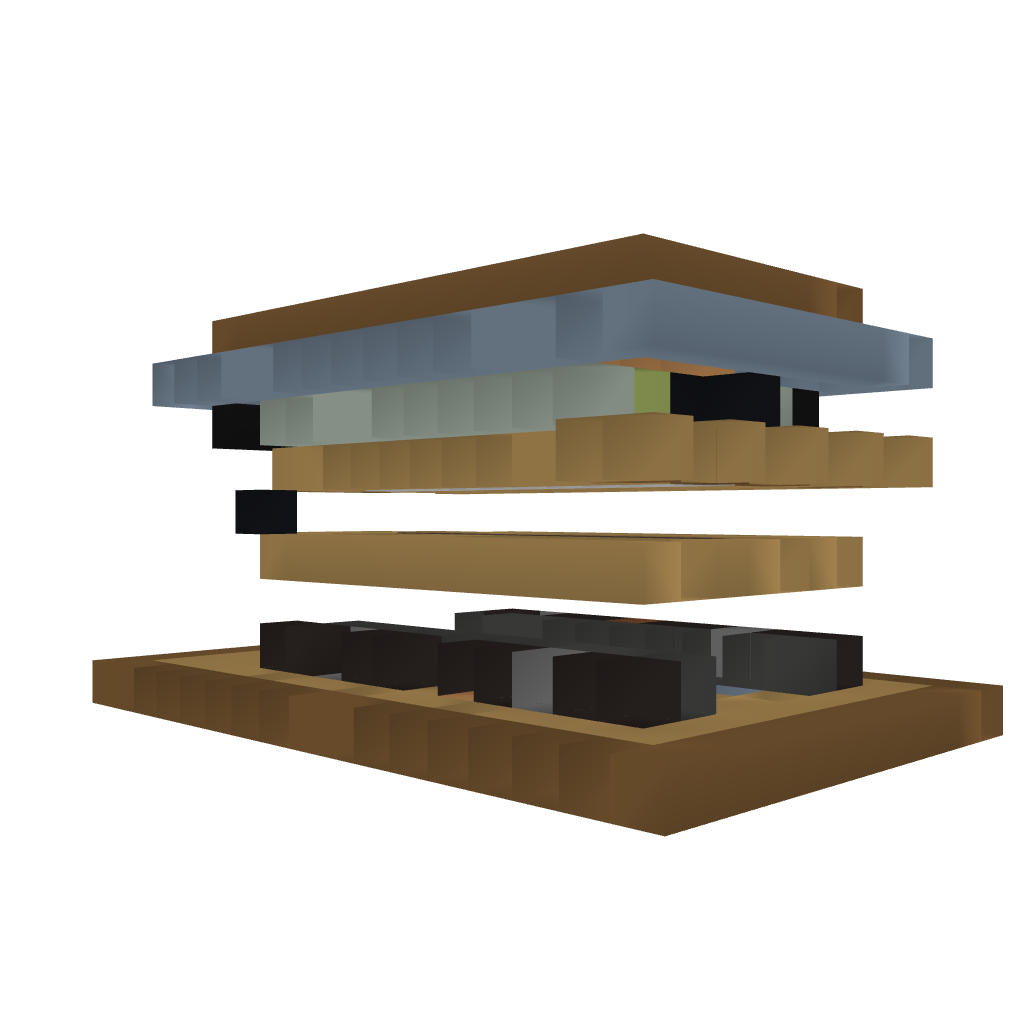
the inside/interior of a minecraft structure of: Chicken Farm